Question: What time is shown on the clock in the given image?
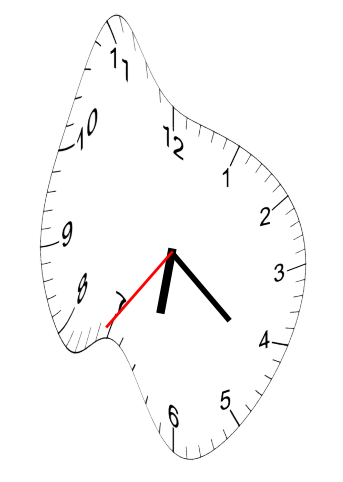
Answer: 06:21:36